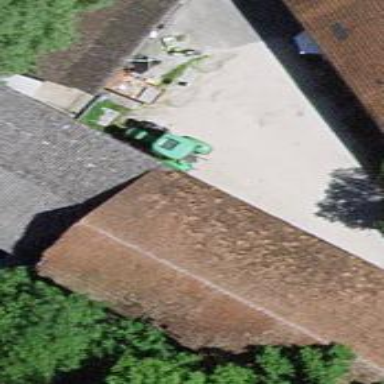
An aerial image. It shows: Rural barn.